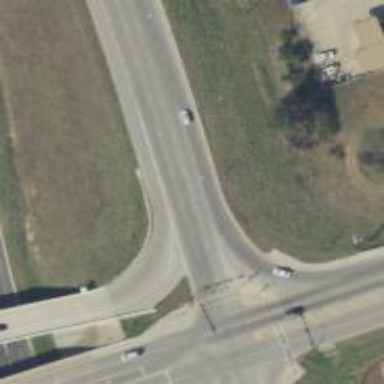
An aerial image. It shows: Secondary link road.